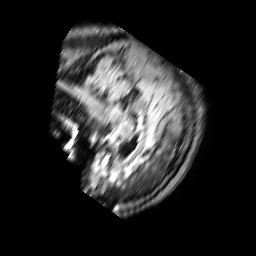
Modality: FLAIR
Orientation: sagittal
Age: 57
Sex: male
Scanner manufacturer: philips
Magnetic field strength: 3 T
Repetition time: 11 s
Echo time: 0.12 s